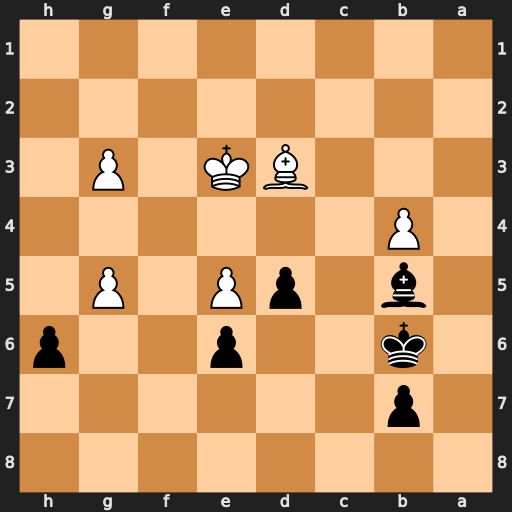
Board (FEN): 8/1p6/1k2p2p/1b1pP1P1/1P6/3BK1P1/8/8
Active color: b
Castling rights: -
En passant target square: -
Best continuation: Bxd3 Kxd3 hxg5